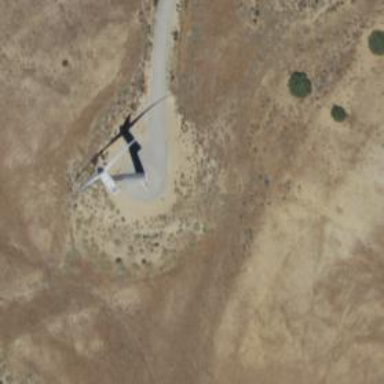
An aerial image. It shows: Wind generator powered by Vestas horizontal axis wind turbine.